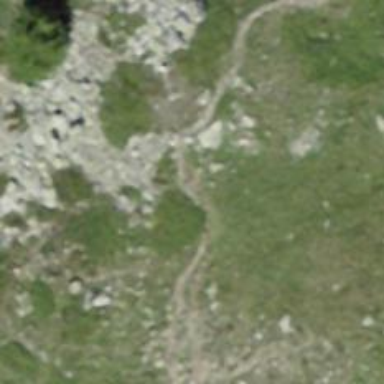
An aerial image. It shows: Path.